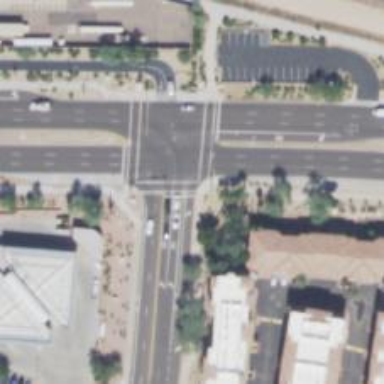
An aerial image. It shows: Solid stop line on the road marking.